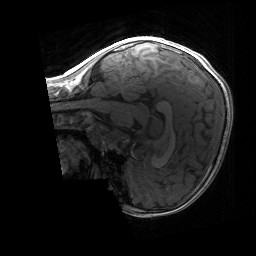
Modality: T1w
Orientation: sagittal
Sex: male
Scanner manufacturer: siemens
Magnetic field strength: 3 T
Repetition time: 1.9 s
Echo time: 0.00243 s